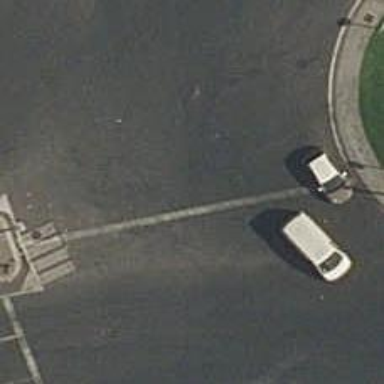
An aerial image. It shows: Road with traffic signals.